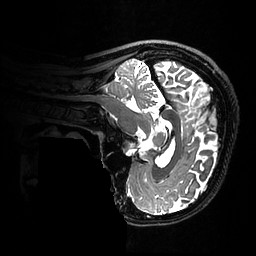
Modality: T2w
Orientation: sagittal
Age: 30
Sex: female
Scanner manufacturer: ge
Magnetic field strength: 3 T
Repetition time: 3.202 s
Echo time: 0.06683 s